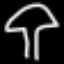
Label: mushroom